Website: home-depot
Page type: payment
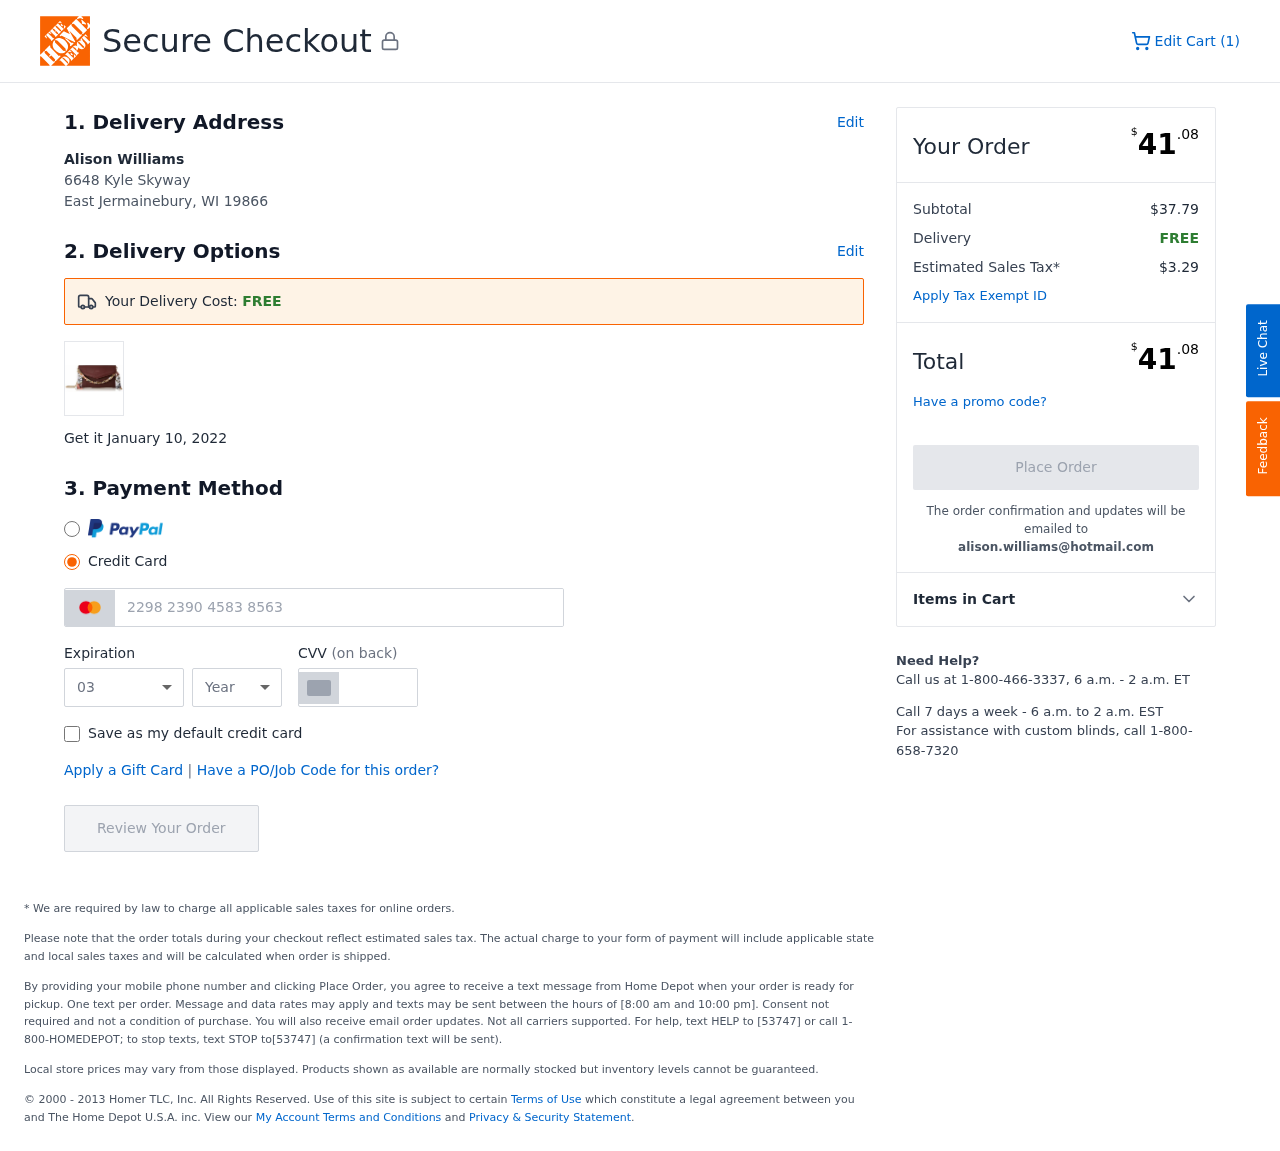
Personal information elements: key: PII_CARD_CVV
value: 814
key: PII_CARD_EXPIRY_MONTH
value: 03
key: PII_CARD_EXPIRY_YEAR
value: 29
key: PII_CARD_NUMBER
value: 2298 2390 4583 8563
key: PII_CITY_STATE_ZIP
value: East Jermainebury, WI 19866
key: PII_EMAIL
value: alison.williams@hotmail.com
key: PII_FULLNAME
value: Alison Williams
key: PII_STREET
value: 6648 Kyle Skyway
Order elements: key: ORDER_NUM_ITEMS
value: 1
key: ORDER_DELIVERY_DATE
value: January 10, 2022
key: ORDER_TOTAL
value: $41.08
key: ORDER_SUBTOTAL
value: $37.79
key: ORDER_SHIPPING_COST
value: FREE
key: ORDER_TAX
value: $3.29